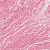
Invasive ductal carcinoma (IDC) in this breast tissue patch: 0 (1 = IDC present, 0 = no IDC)